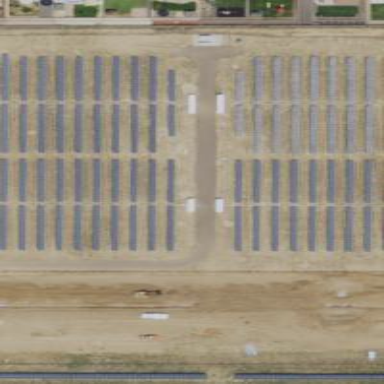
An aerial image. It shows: Solar power plant utilizing photovoltaic technology to produce electricity.